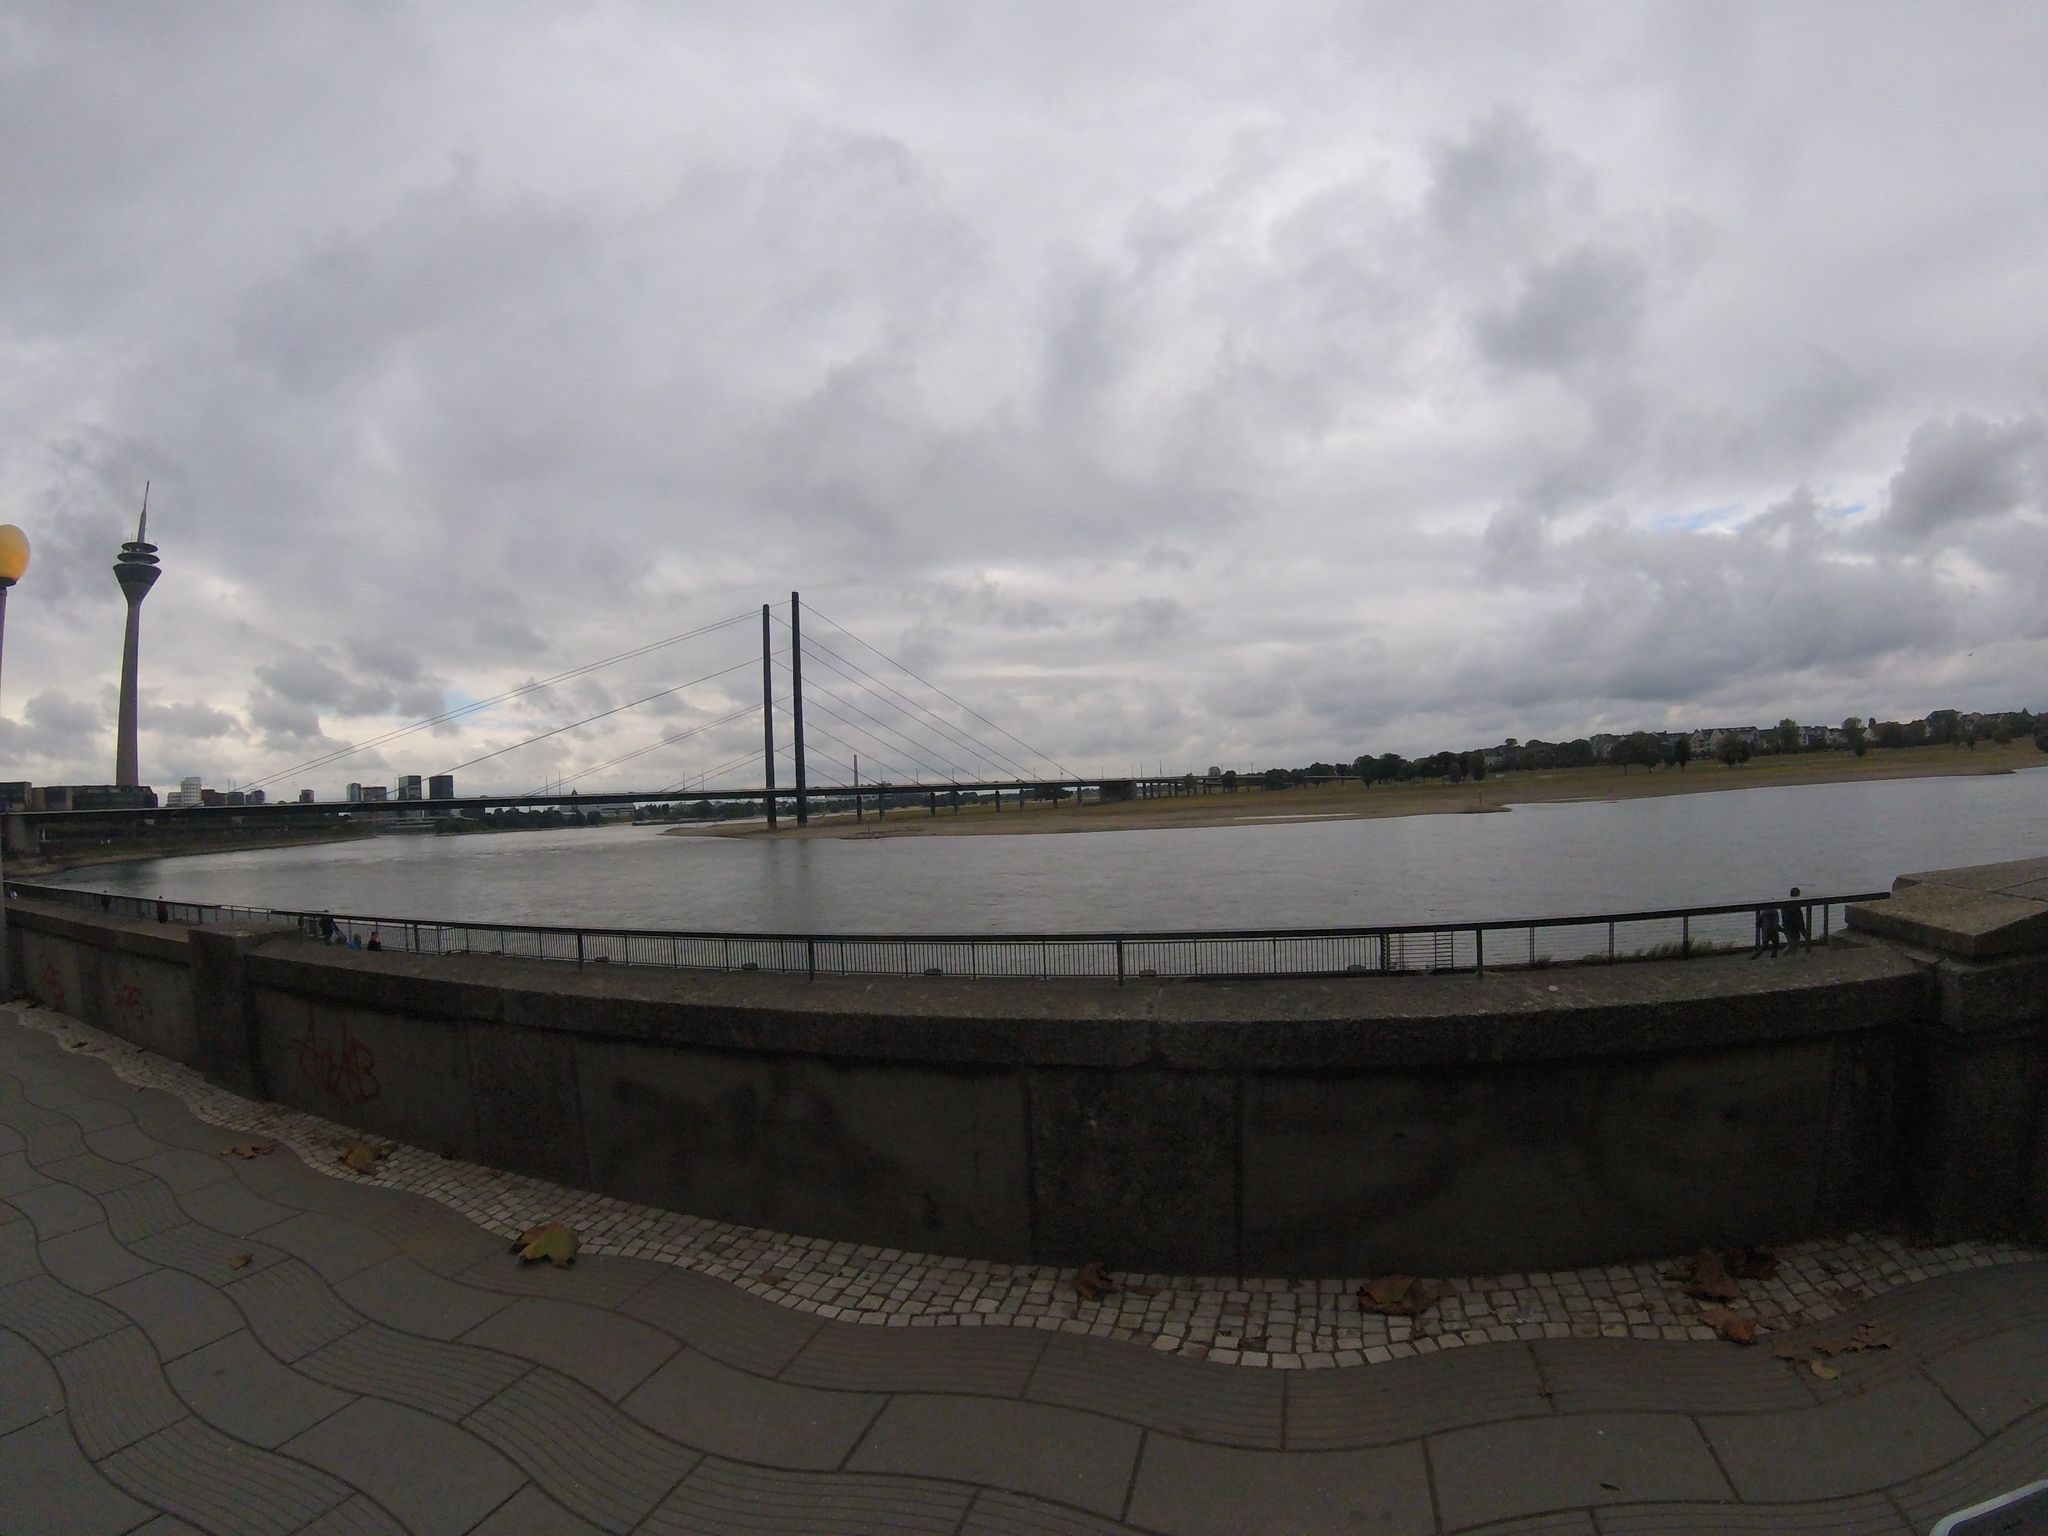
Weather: snowy
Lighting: day
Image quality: good
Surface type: cycling surface
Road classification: steps, pedestrian, footway
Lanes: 3, 2
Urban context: urban centre
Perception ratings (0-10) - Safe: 5.04, Lively: 1.54, Beautiful: 4.49, Boring: 2.24, Depressing: 3.52, Wealthy: 3.27